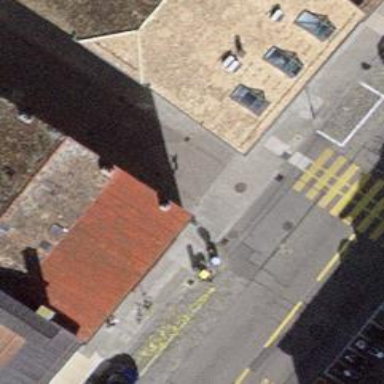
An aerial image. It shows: Post box is visible.